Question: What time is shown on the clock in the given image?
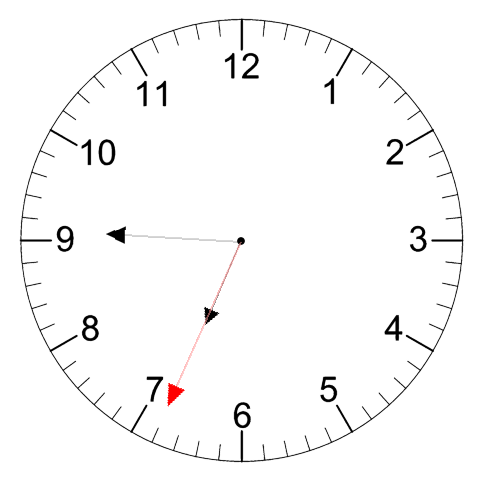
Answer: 06:45:34